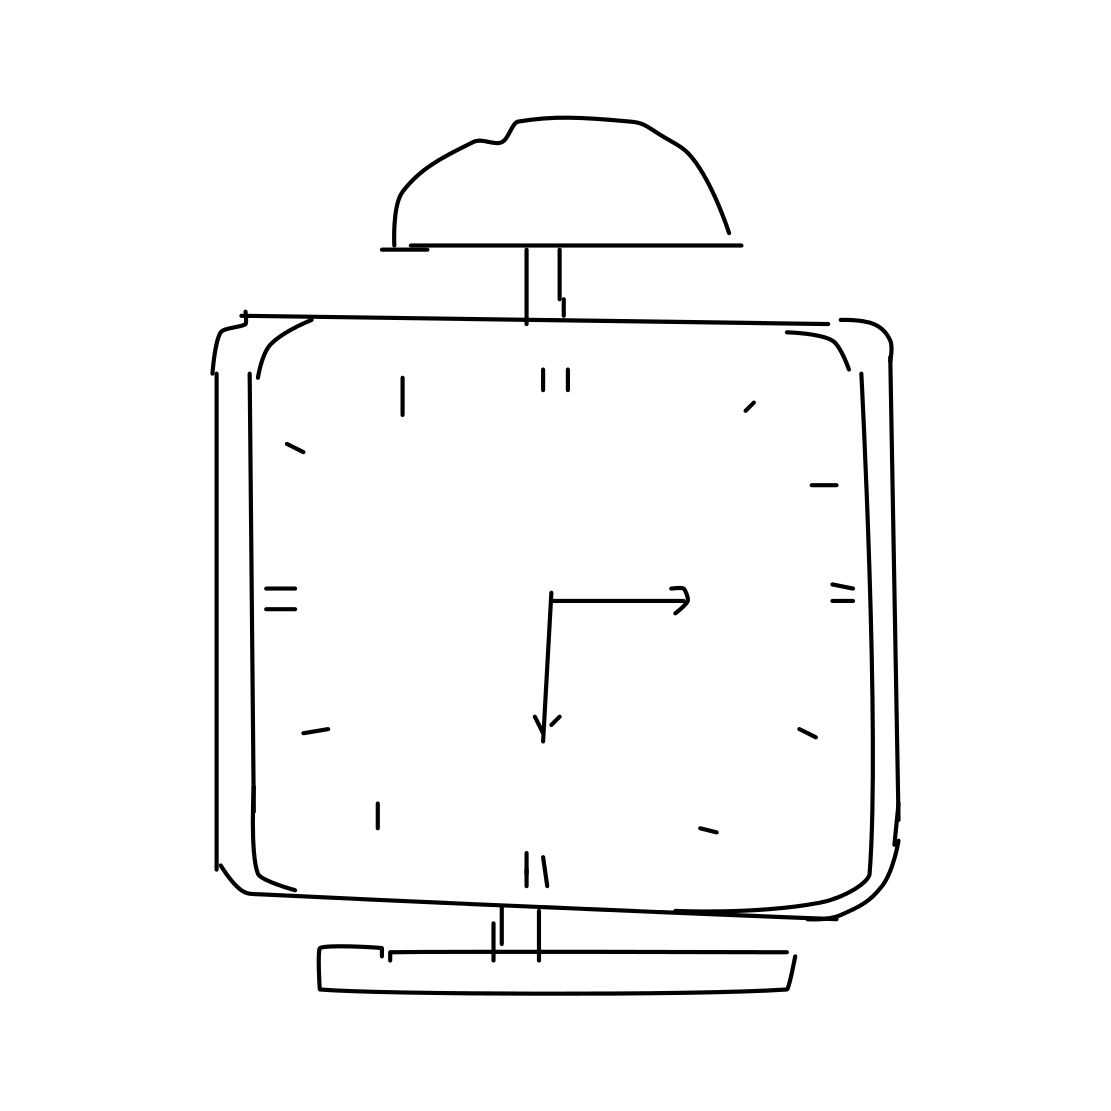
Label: alarm clock